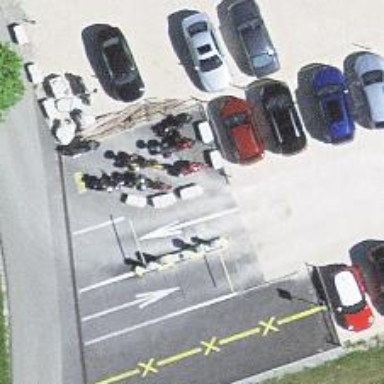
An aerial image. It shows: Block barrier.